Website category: university
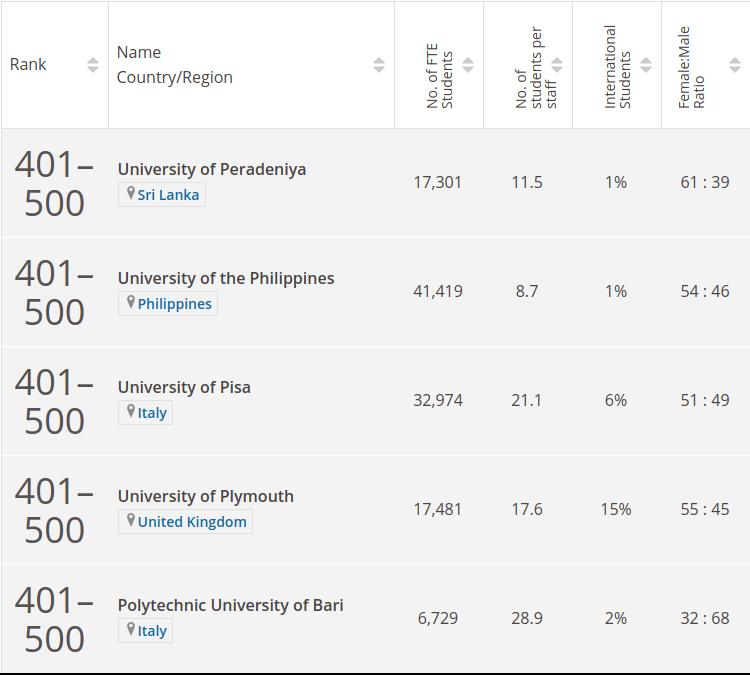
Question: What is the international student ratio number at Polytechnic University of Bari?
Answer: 2%

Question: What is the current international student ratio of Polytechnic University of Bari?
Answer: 2%

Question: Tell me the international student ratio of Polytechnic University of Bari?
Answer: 2%

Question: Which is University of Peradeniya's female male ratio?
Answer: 61 : 39

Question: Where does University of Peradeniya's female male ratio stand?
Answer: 61 : 39

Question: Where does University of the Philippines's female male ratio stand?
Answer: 54 : 46

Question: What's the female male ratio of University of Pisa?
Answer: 51 : 49

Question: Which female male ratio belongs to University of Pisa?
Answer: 51 : 49

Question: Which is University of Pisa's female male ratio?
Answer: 51 : 49

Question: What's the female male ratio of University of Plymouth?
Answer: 55 : 45

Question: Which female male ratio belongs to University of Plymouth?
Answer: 55 : 45

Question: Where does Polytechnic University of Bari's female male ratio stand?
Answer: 32 : 68

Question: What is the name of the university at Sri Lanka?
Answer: University of Peradeniya

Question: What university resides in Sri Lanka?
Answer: University of Peradeniya

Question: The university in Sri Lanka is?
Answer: University of Peradeniya

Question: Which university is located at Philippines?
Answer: University of the Philippines

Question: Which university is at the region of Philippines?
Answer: University of the Philippines

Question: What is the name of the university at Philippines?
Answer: University of the Philippines

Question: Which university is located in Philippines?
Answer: University of the Philippines

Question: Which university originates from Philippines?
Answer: University of the Philippines

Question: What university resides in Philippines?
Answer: University of the Philippines

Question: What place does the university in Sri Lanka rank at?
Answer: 401500

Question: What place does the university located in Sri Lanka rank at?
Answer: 401500

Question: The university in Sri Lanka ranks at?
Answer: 401500

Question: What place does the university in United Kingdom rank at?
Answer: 401500

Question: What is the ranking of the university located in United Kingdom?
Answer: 401500

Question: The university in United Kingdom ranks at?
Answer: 401500